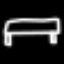
Label: bed